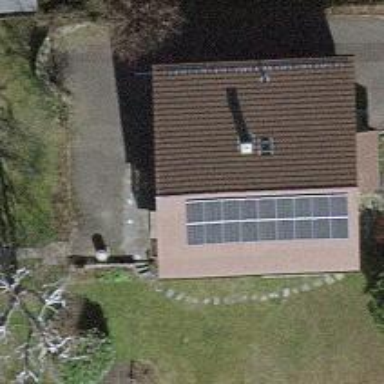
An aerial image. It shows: Detached building with gabled roof.